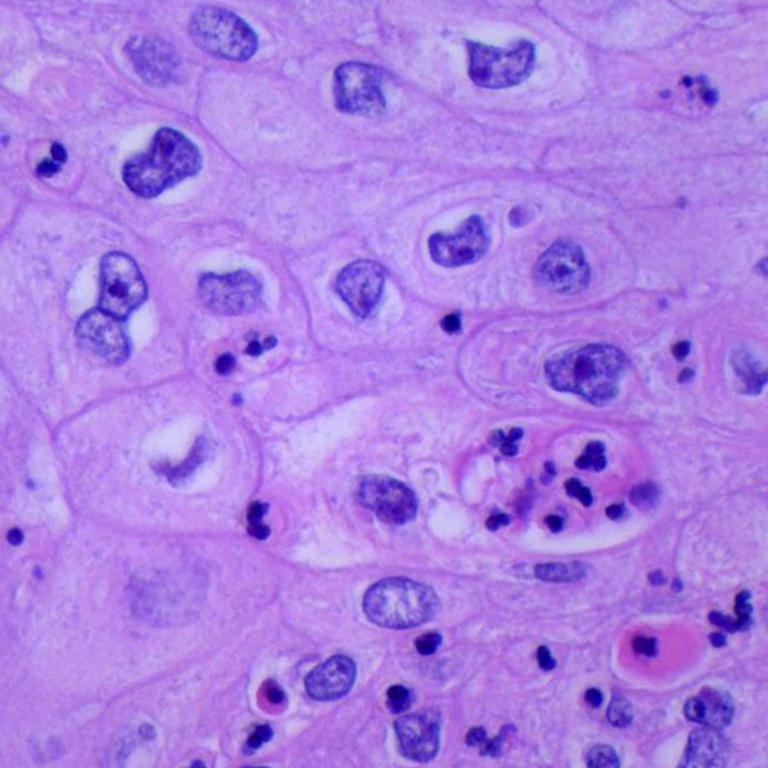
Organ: lung
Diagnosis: squamous carcinomas